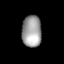
Tissue: lung
Cell type: Endothelial cells
Senescence score: 0.5555
Nuclear area (px): 611
Mean DAPI intensity: 157.468